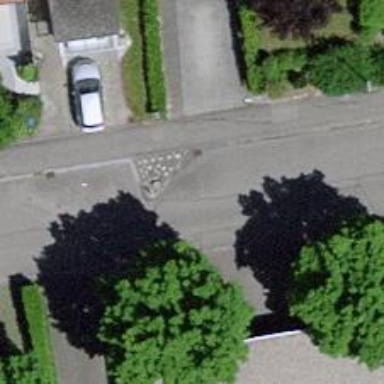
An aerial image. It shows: Bollard barrier.